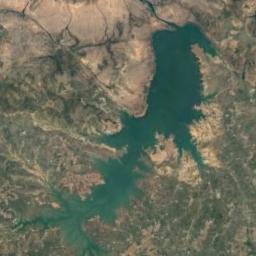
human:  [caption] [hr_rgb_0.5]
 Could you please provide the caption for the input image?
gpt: An irregular blue-blue lake is surrounded by yellow-brown mountains with sparse green vegetation .

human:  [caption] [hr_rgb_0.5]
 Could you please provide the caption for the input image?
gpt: The ground is uneven around the lake .

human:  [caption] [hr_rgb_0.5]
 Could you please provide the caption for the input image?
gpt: There are green Spaces and paths beside the lake in the picture .

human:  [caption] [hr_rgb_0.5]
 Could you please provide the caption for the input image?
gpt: The lake with a winding bank lies in a mountainous area and the water is deep green .

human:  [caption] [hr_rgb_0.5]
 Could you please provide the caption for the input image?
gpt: There are brown bare land and some green forests around the lake .